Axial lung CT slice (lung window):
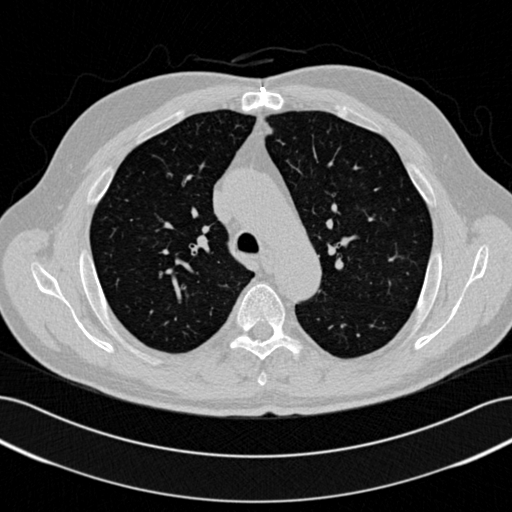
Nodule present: no